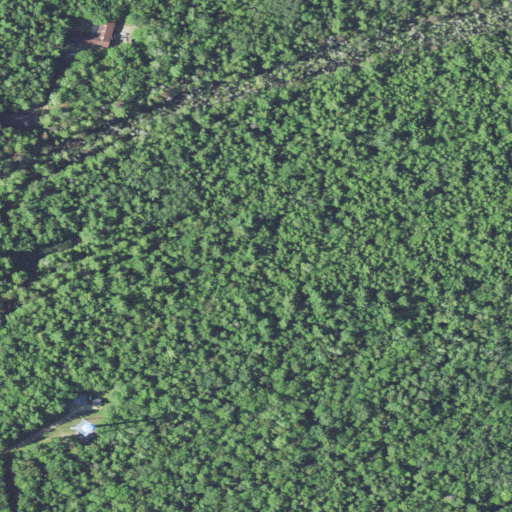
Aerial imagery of dune(s) in Michigan named Ford River Dune and Swale Complex (Minor) containing woody wetlands, evergreen forest, mixed forest, open development, low intensity development, and barren land